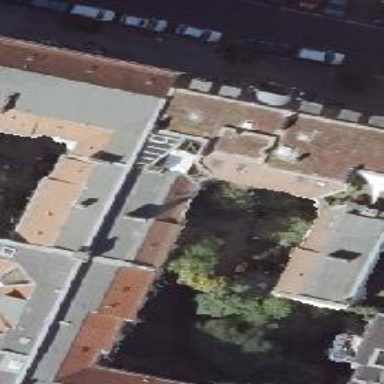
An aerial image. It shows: Apartment building with double saltbox roof shape.